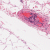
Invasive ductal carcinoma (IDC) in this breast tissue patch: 0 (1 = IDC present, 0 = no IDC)